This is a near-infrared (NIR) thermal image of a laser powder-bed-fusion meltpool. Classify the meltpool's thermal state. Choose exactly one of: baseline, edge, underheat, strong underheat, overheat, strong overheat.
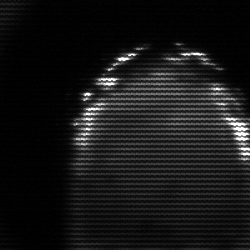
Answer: edge